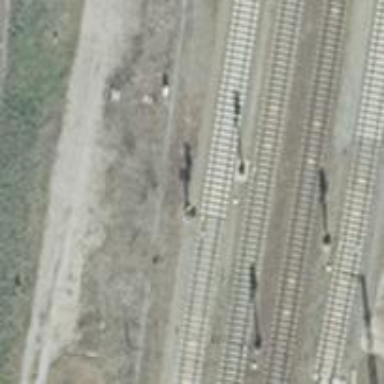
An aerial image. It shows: Railway signal with block marker.